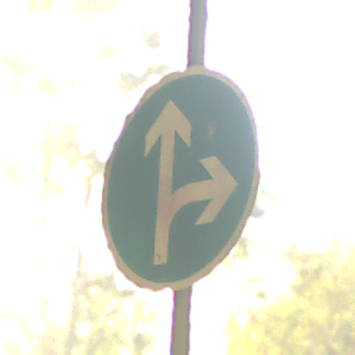
Verkehrszeichen: VorgeschriebeneFahrtrichtungGeradeausOderRechts
Umgebung: Outdoor, Nature
Tageszeit: SunriseSunset
Wetter: PartlyCloudy
Licht: Natural
Jahreszeit: NotSpecified
Kontrast: HighContrast